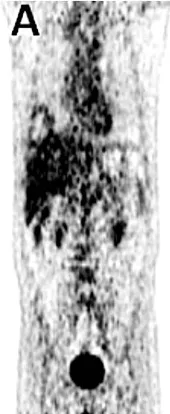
(A-D) Whole-body PET-CT showed a left anterior mediastinal soft tissue shadow, an uneven increase in radioactive uptake (SUVmax = 4.5), and no obvious abnormalities in other organ tissue examinations.
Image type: radiology (pet)